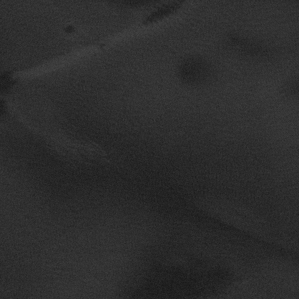
Label: frost